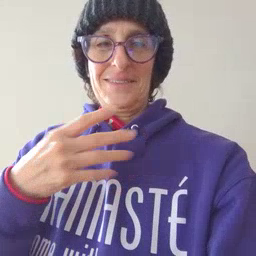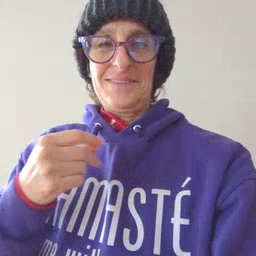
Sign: white